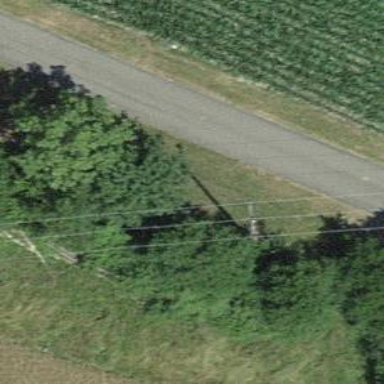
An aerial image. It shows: Minor power line.